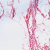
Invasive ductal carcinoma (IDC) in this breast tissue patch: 0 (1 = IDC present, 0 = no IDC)